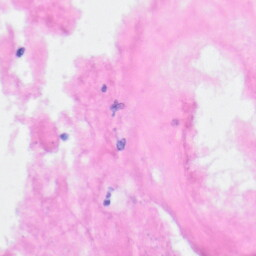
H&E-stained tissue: Kidney